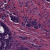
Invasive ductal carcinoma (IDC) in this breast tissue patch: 0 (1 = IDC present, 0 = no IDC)